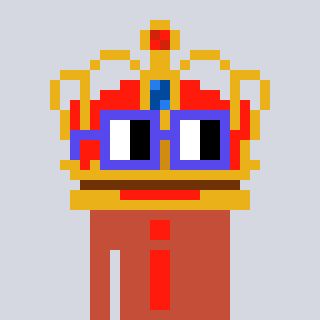
a pixel art character with square blue glasses, a crown-shaped head and a rust-colored body on a cool background